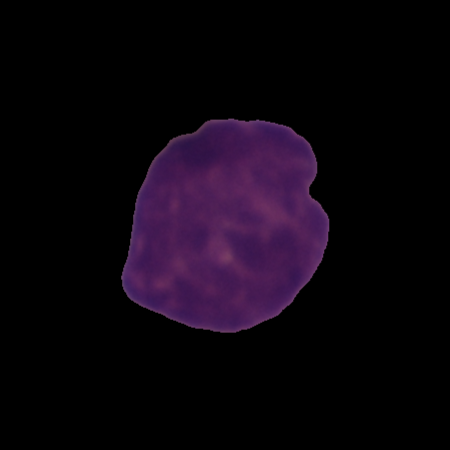
Label: cancer